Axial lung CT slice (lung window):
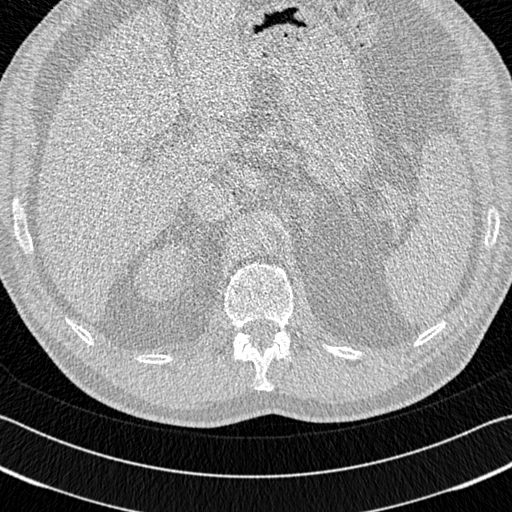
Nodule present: no